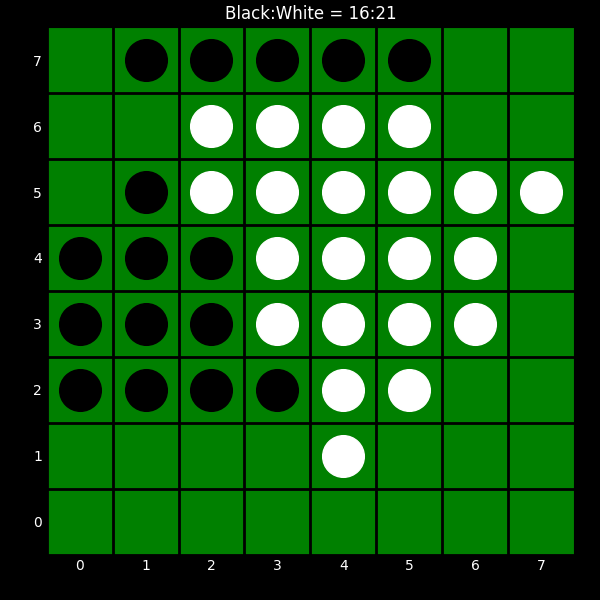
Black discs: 16
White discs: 21